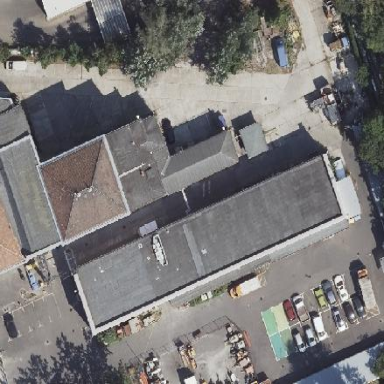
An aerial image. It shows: Industrial building.